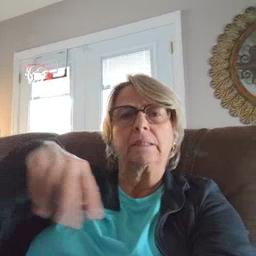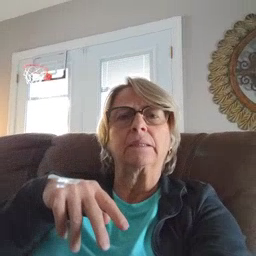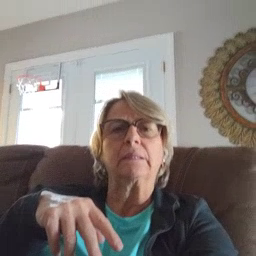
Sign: dance